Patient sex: F
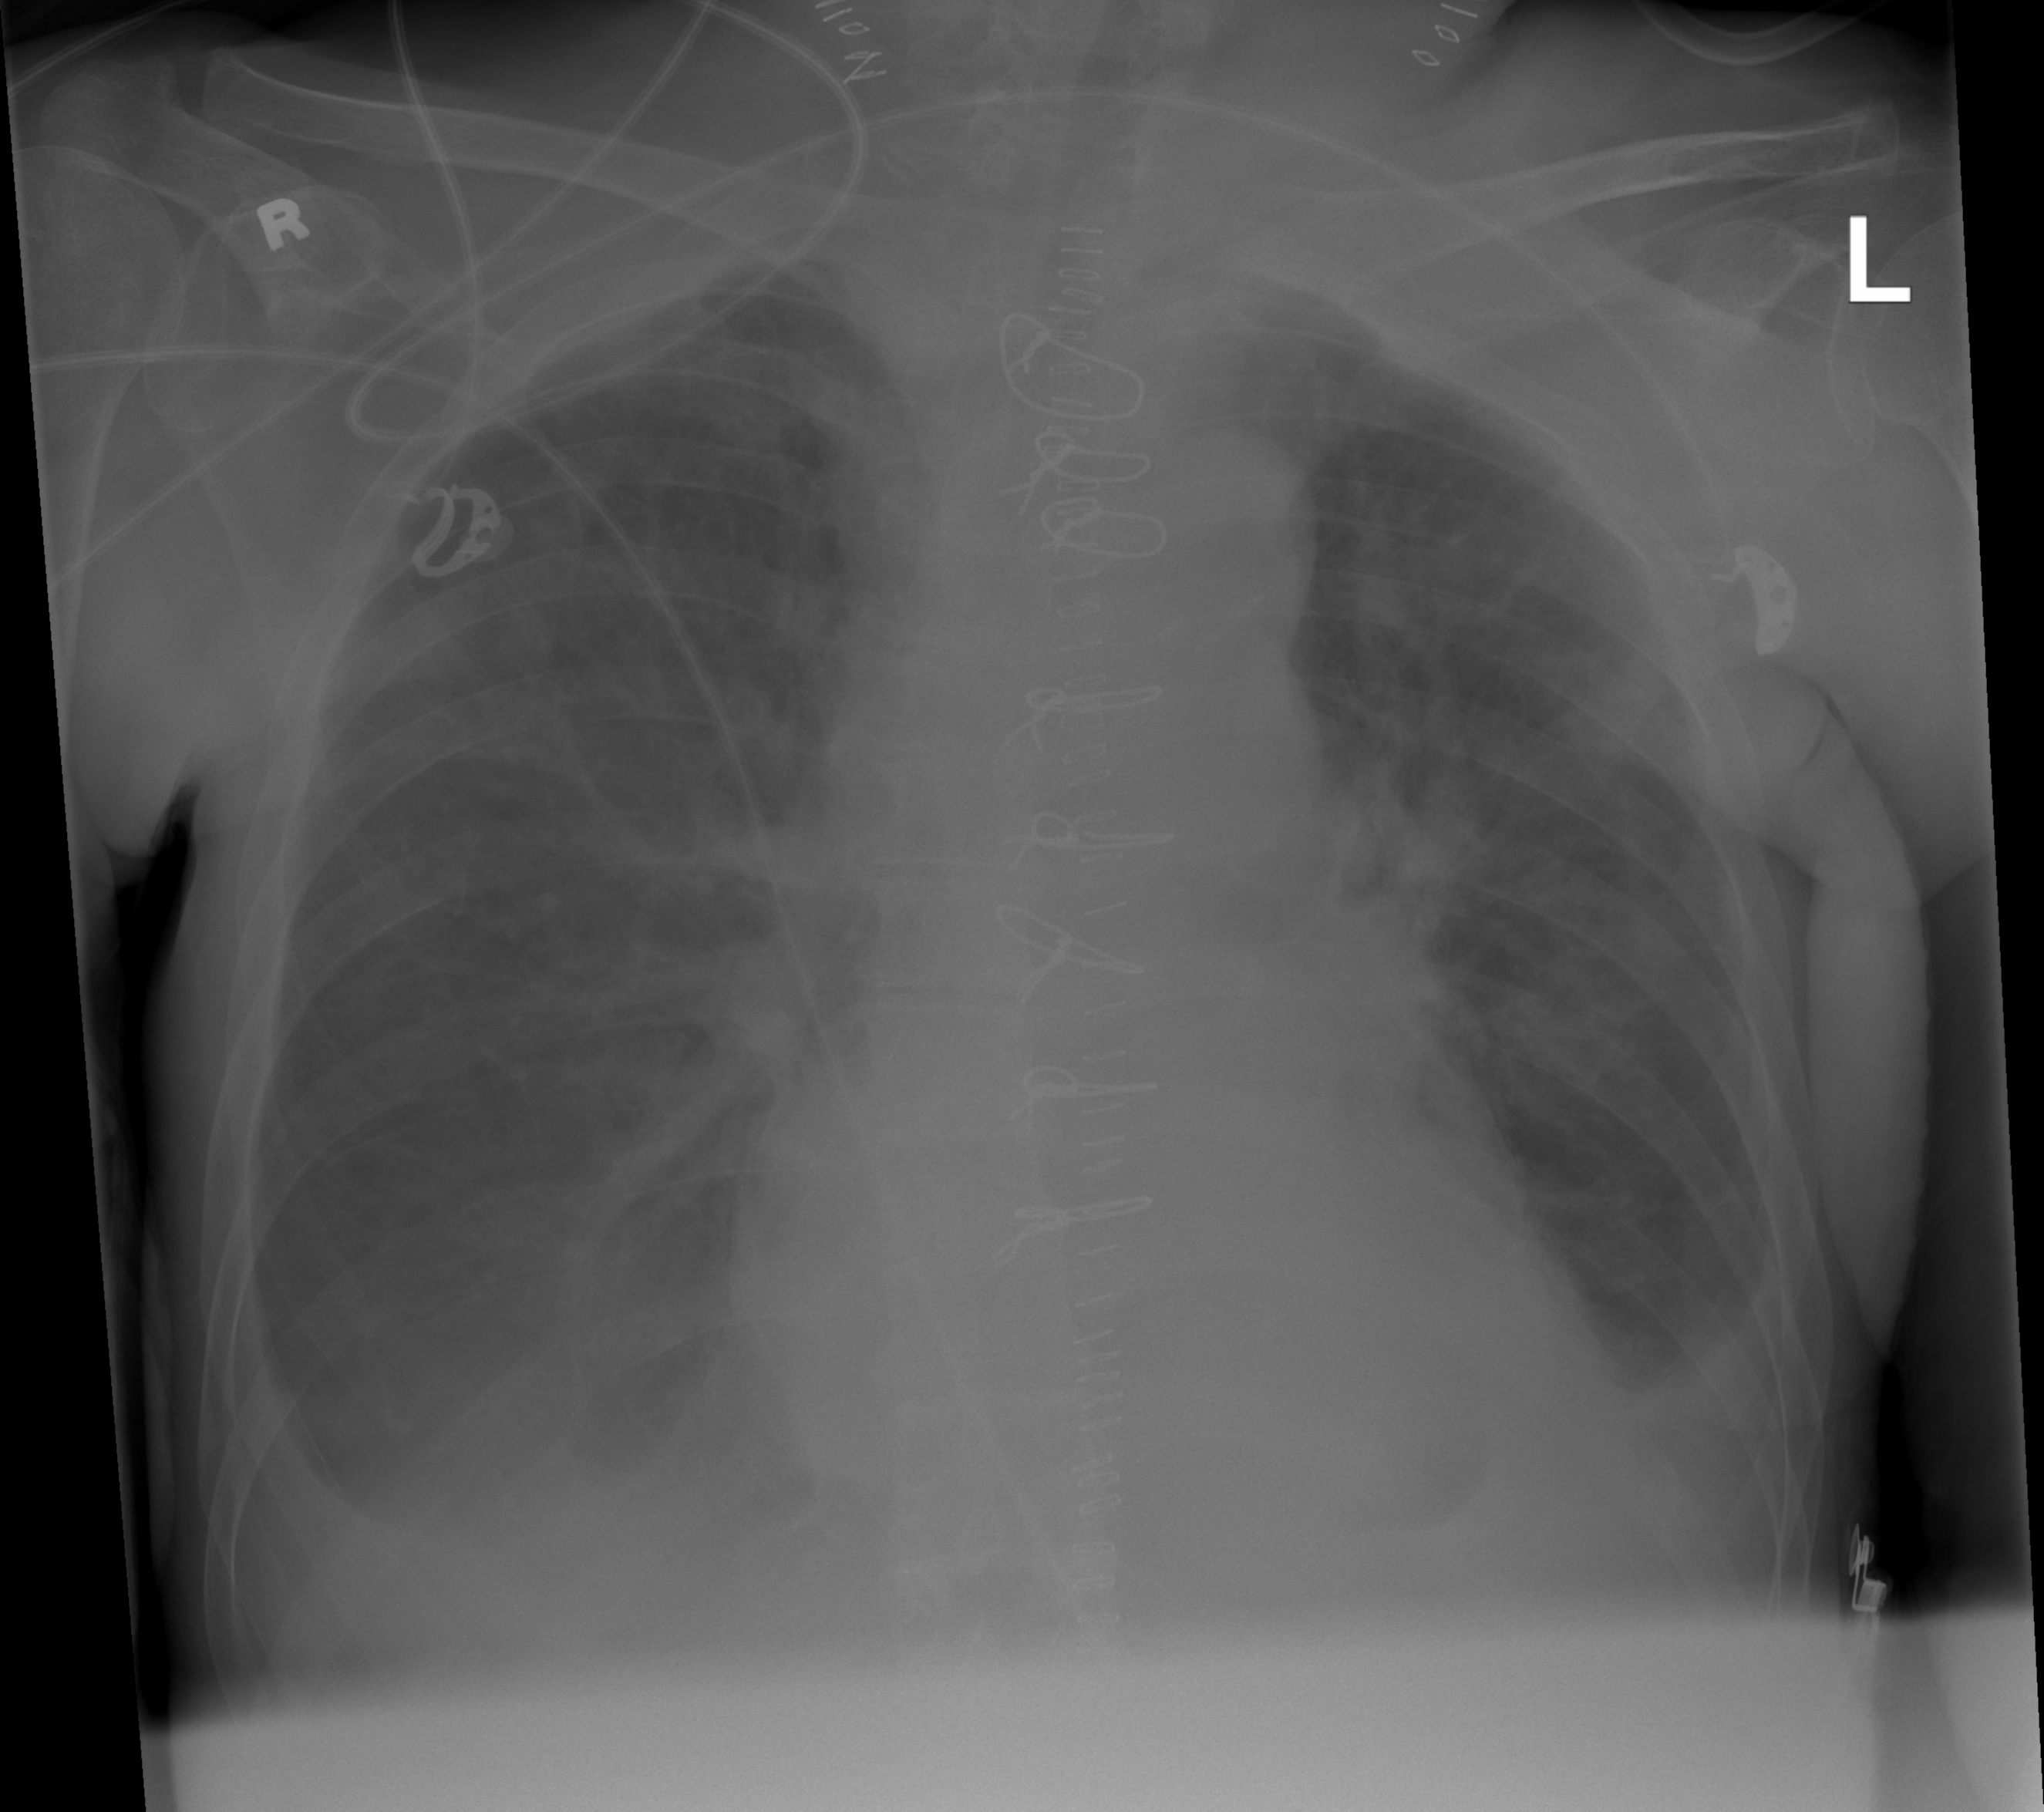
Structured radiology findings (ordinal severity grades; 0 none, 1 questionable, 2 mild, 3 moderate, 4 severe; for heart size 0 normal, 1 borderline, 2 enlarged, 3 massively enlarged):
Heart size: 1
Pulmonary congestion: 2
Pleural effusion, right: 3
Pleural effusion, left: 2
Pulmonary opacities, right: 0
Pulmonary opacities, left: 0
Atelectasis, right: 3
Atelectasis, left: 3